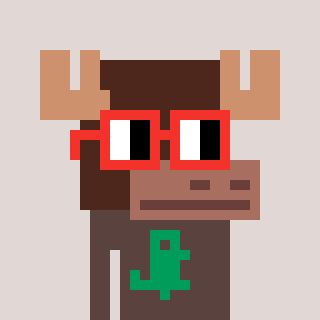
a pixel art character with square red glasses, a moose-shaped head and a darkbrown-colored body on a warm background